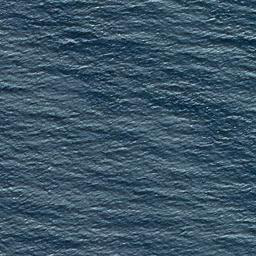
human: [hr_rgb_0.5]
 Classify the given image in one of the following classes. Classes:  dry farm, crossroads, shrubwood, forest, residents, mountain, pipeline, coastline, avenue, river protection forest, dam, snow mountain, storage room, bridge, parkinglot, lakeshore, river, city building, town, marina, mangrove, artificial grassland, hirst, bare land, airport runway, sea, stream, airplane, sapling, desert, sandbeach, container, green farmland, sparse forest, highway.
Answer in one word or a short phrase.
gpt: sea